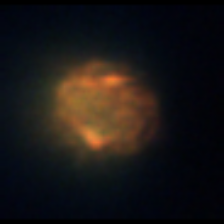
Taxon: Ciliates
Group: Other